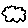
Label: cloud